Interaction volume radius: 10 \u00c5
Interaction volume height: 40 \u00c5
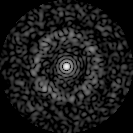
Disorder parameter: 0.843